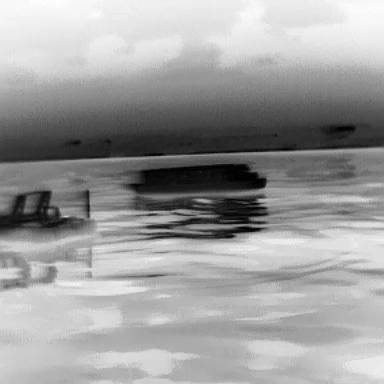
There are two objects shown in the infrared image, including a canoe, and a fishing_boat.